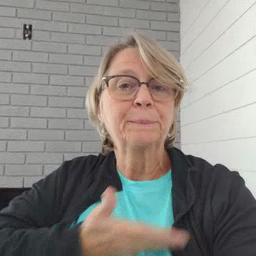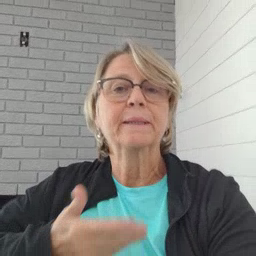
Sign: kitty